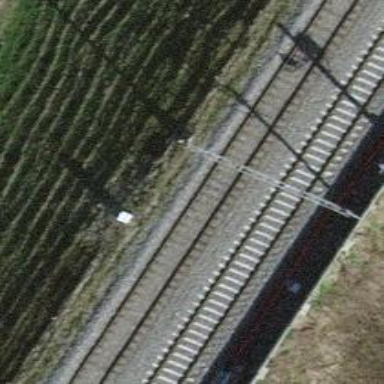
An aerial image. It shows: Railway signal.